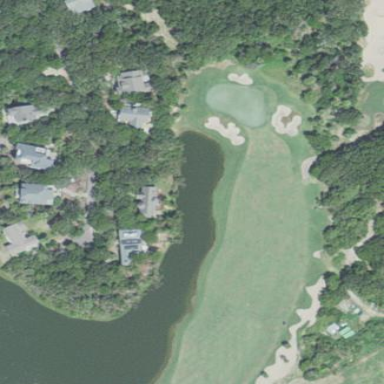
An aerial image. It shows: Grassy area designated as golf fairway.